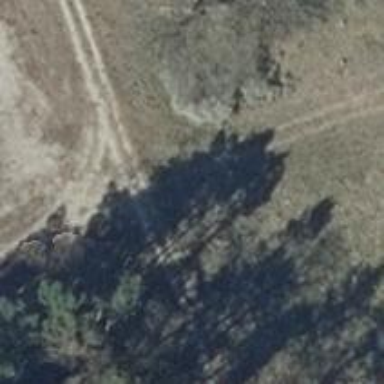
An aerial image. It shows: Dirt track road with grade 5 tracktype.